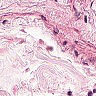
Metastatic tissue present: no